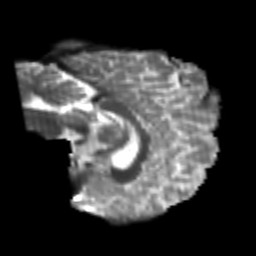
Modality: T2w
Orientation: sagittal
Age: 25
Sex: female
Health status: healthy
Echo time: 0.074 s